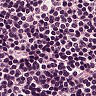
Metastatic tissue present: no